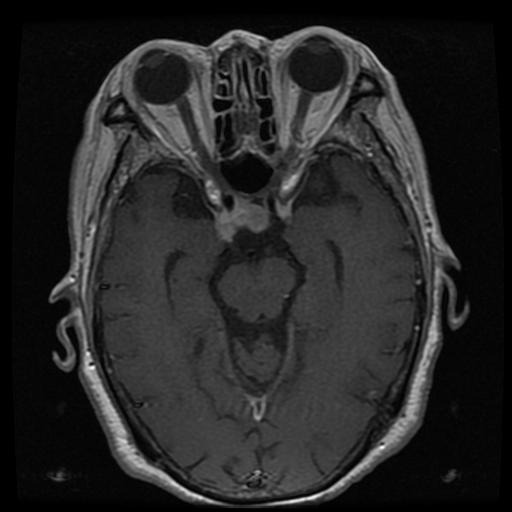
Label: pituitary